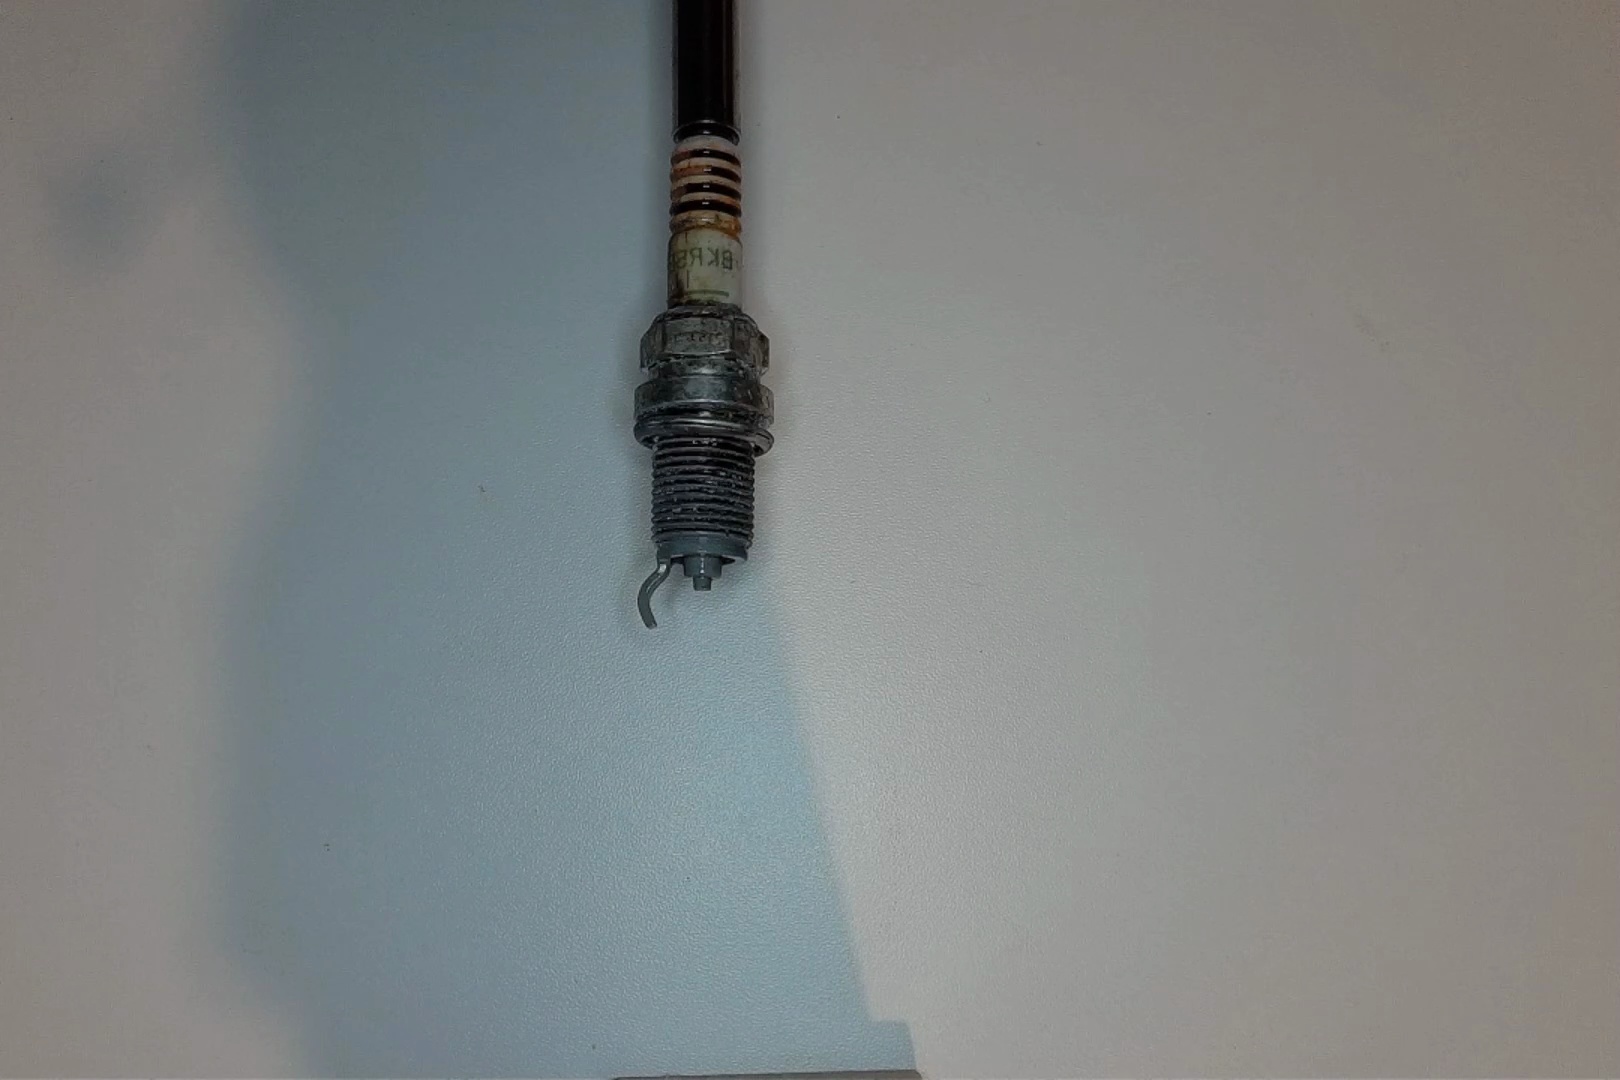
Label: anomaly